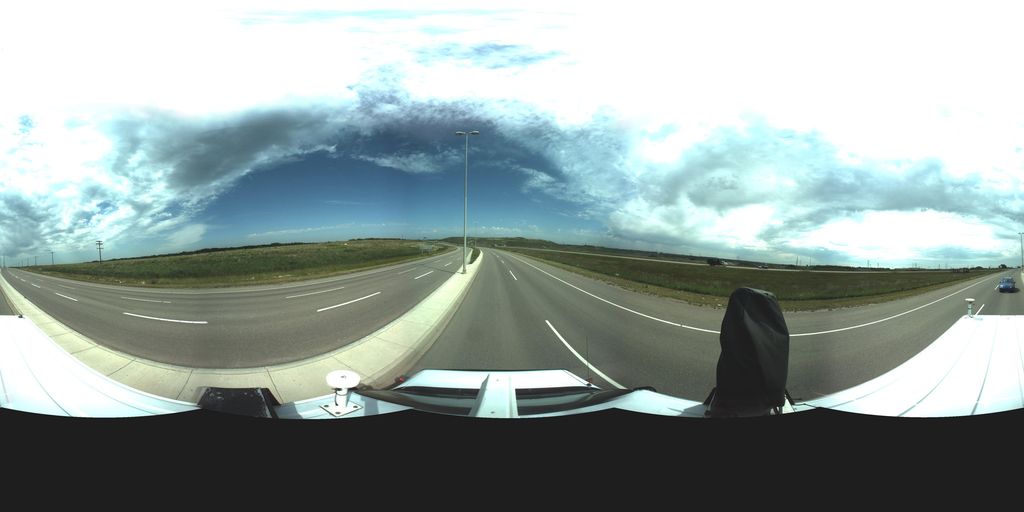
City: saskatoon